Question: How would one reverse the order on the z axis of a 3D plot (i.e. negative is up, and positive is down)? The following code produces a cone with the base pointing downward; is there a command (like 'ax.reverse_zlim3d(True)' or something?) that can be used to change the tick order?
The following code plots a cone with the base pointing downward. I would like to reverse the z-axis order so that it plots with the base pointing up, like an ice cream cone, with -1 at the top of the graph instead of the bottom.
'''
from matplotlib import pyplot as p
from mpl_toolkits.mplot3d import Axes3D # @UnusedImport
import numpy as np
from math import pi, cos, sin
z = np.arange(0, 1, 0.02)
theta = np.arange(0, 2 * pi + pi / 50, pi / 50)
fig = p.figure()
axes1 = fig.add_subplot(111, projection='3d')
for zval in z:
x = zval * np.array([cos(q) for q in theta])
y = zval * np.array([sin(q) for q in theta])
axes1.plot(x, y, -zval, 'b-')
axes1.set_xlabel("x label")
axes1.set_ylabel("y label")
axes1.set_zlabel("z label")
p.show()
'''

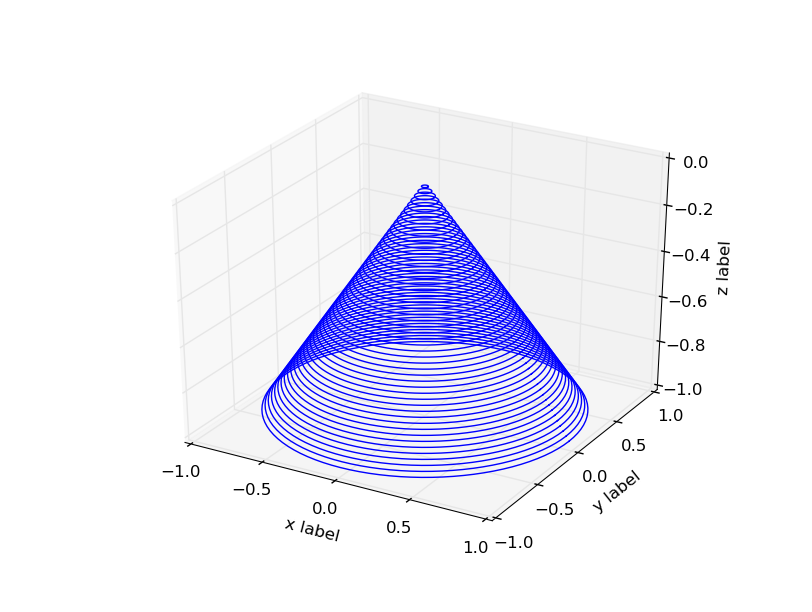
Answer: Use the <URL> method of the 'Axes3D':
'''
from matplotlib import pyplot as p
from mpl_toolkits.mplot3d import Axes3D # @UnusedImport
import numpy as np
from math import pi, cos, sin
z = np.arange(0, 1, 0.02)
theta = np.arange(0, 2 * pi + pi / 50, pi / 50)
fig = p.figure()
axes1 = fig.add_subplot(111, projection='3d')
for zval in z:
x = zval * np.array([cos(q) for q in theta])
y = zval * np.array([sin(q) for q in theta])
axes1.plot(x, y, -zval, 'b-')
axes1.set_xlabel("x label")
axes1.set_ylabel("y label")
axes1.set_zlabel("z label")
axes1.invert_zaxis()
p.show()
'''